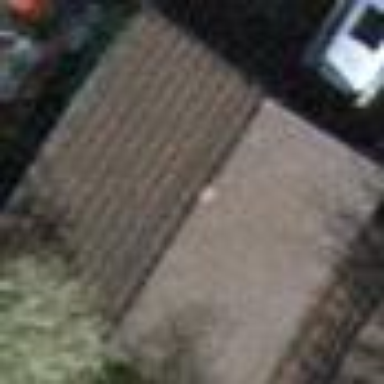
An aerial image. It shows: Group of garages.